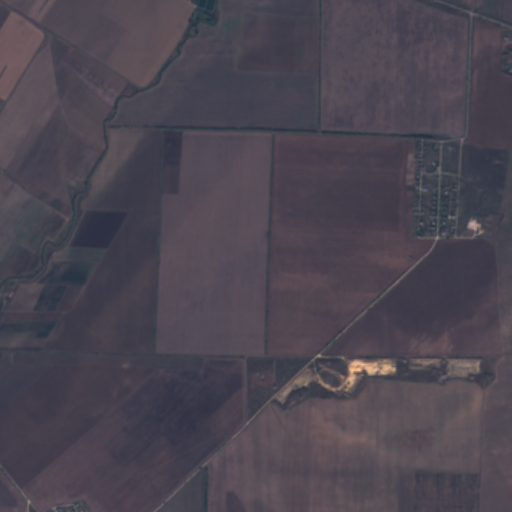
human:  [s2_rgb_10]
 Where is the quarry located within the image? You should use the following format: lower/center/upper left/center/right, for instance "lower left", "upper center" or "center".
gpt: The quarry is located in the lower right of the image.
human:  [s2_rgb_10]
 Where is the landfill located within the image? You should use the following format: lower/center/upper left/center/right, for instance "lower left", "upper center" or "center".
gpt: There is no landfill in the image.